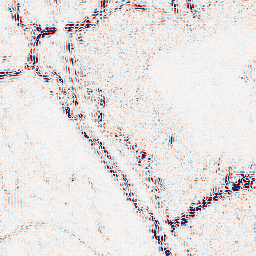
Category: wavelet
Decomposition family: wavelet_biorthogonal
Decomposition parameters: wavelet: bior4.4
level: 2
Upsampling method: nearest
Upsampling parameters: scale: 2
Upsampling scale: 2